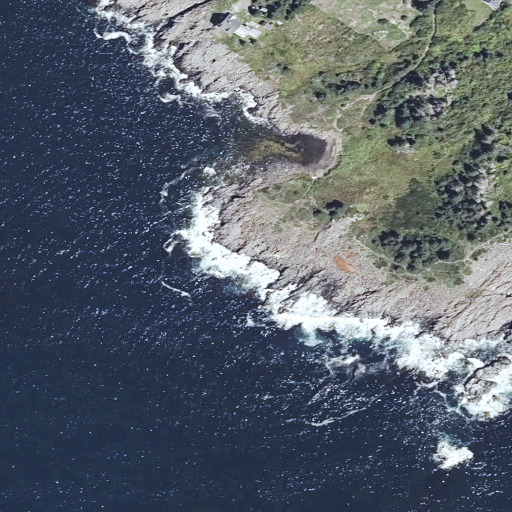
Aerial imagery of cape in Maine named Lobster Point containing open water, herbaceous wetlands, mixed forest, low intensity development, medium intensity development, barren land, open development, and high intensity development